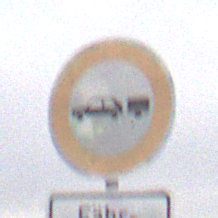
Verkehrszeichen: VerbotPersonenkraftwagenMitAnhaenger
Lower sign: SonstigeFahrzeugePersonengruppenFrei4
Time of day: Midday
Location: Outdoor (RoadRail)
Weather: Overcast
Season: NotSpecified
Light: Natural